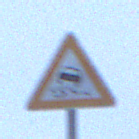
Verkehrszeichen: SchleuderOderRutschgefahr
Umgebung: Outdoor, Nature
Tageszeit: Midday
Wetter: Overcast
Licht: Natural
Jahreszeit: Winter
Kontrast: LowContrast